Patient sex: M
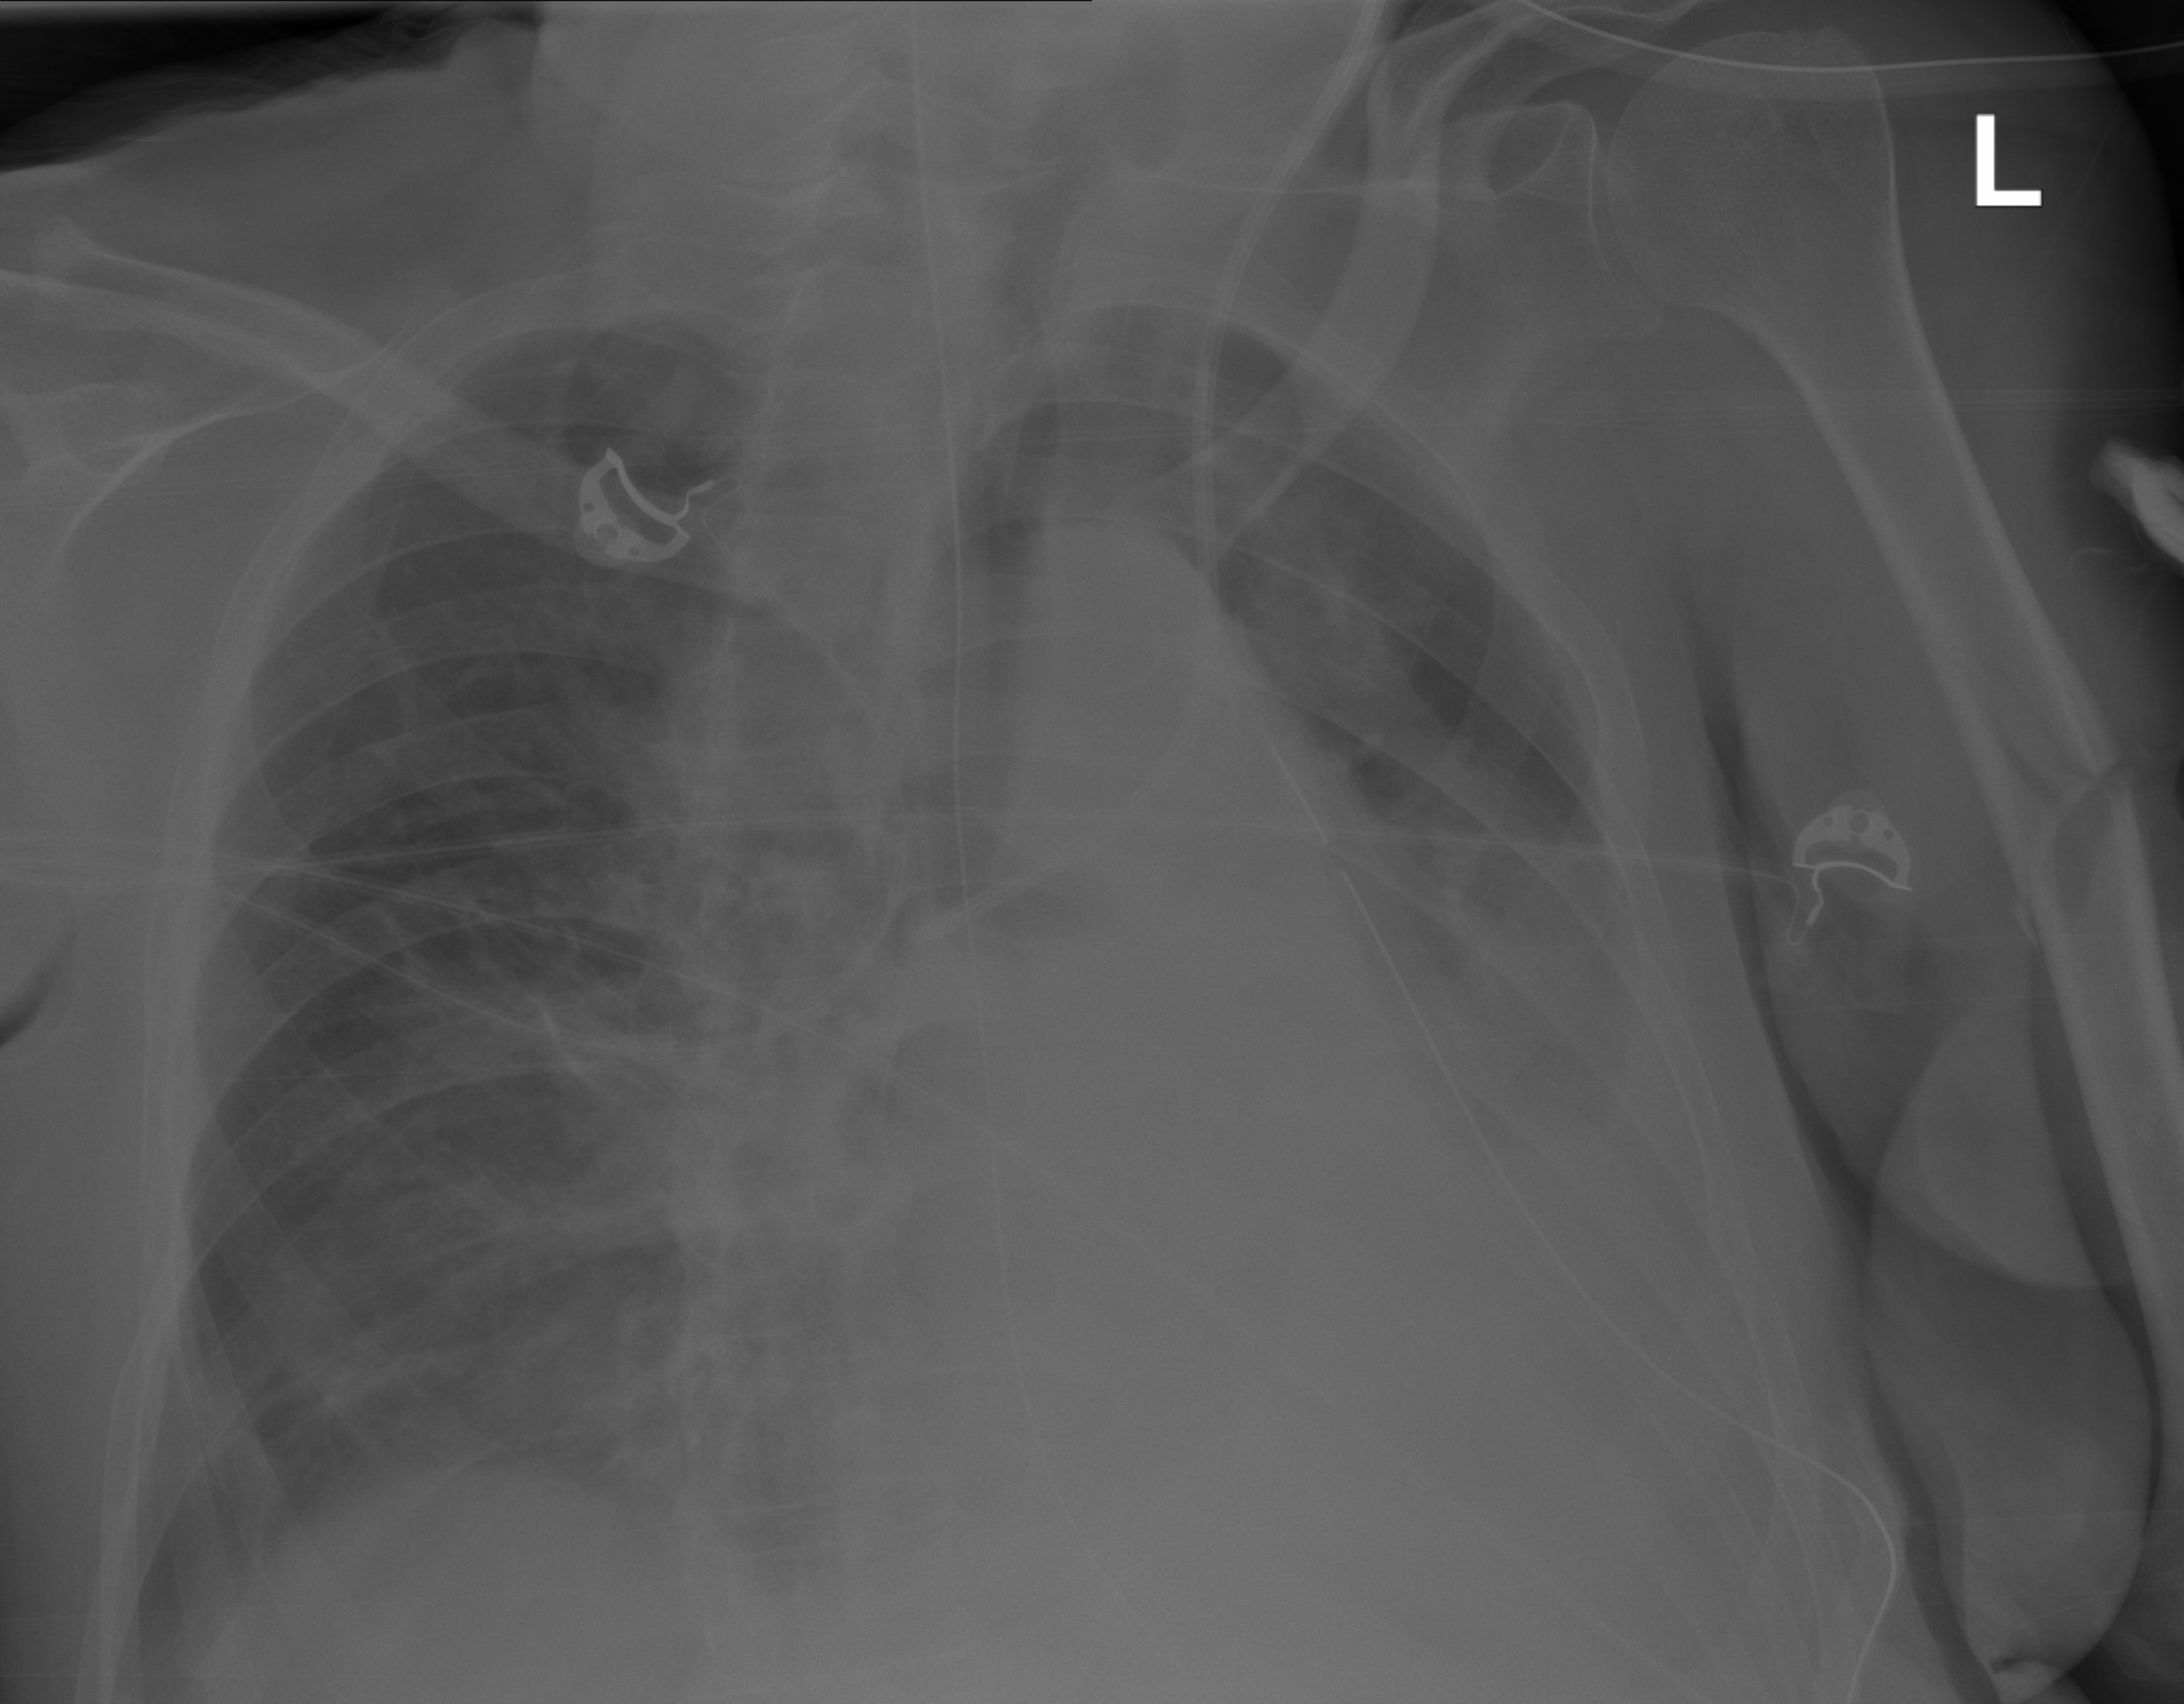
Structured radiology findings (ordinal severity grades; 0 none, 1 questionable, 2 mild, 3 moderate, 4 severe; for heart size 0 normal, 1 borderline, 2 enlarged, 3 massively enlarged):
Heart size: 1
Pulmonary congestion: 2
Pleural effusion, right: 1
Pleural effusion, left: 3
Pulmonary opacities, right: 0
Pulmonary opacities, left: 0
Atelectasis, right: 2
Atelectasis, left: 2